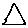
Label: triangle